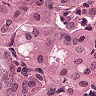
Metastatic tissue present: yes